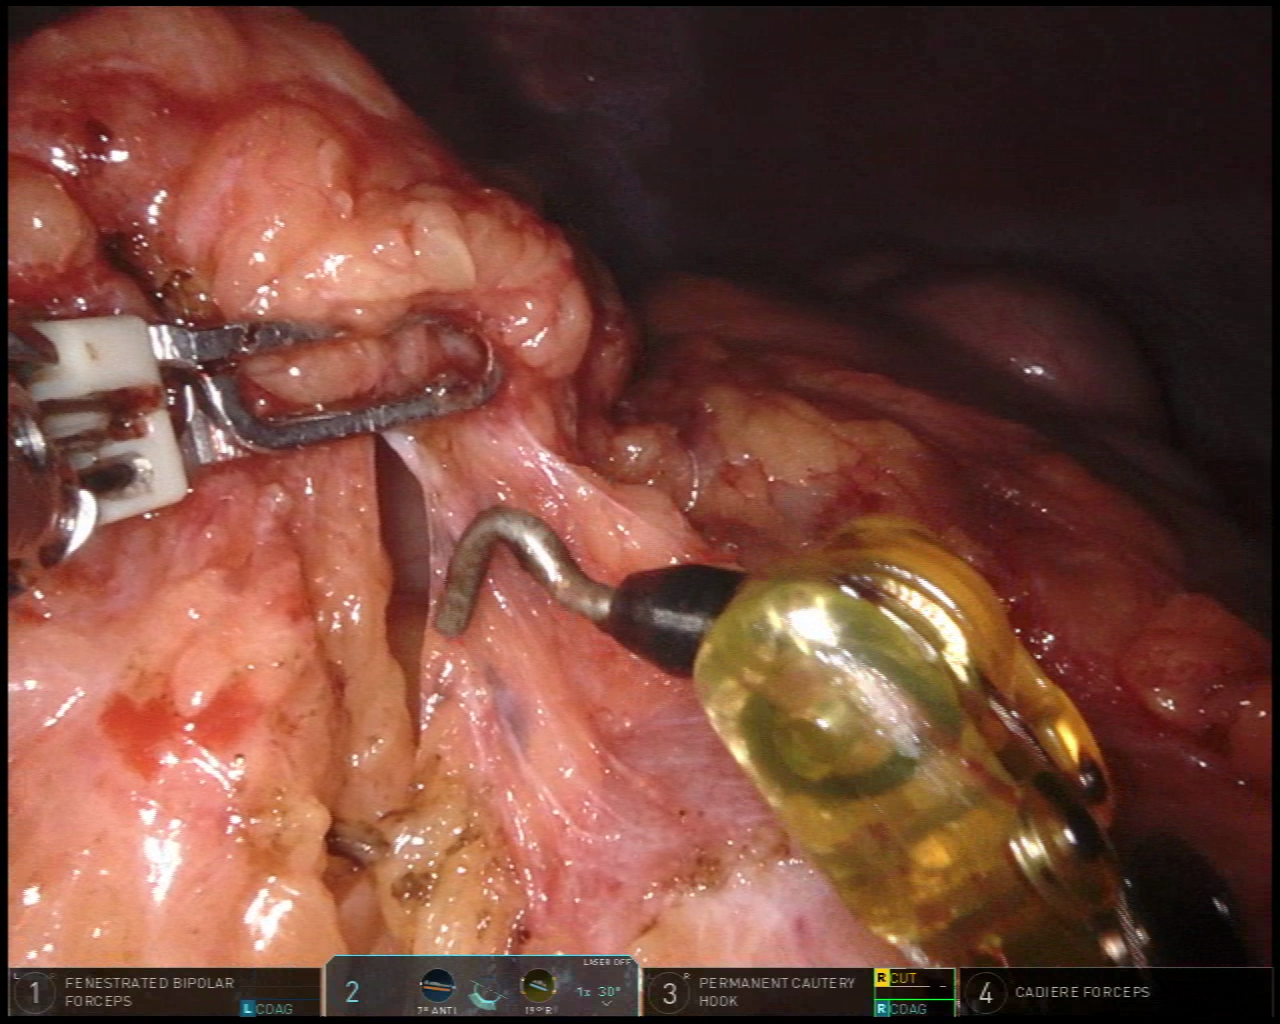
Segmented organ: stomach
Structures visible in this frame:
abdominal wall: yes
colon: yes
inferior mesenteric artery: no
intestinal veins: no
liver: no
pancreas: no
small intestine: no
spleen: no
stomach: yes
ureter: no
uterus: no
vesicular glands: no